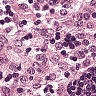
Metastatic tissue present: no